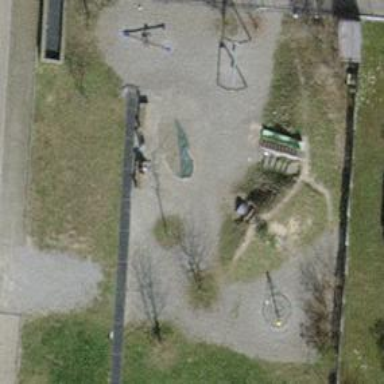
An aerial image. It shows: Playground area for leisure land.